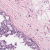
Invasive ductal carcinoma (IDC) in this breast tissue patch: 0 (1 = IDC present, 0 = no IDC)